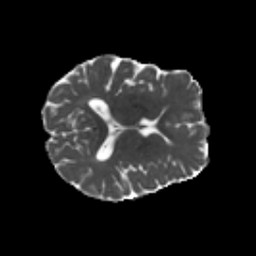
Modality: MD
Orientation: axial
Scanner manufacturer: siemens
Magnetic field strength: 3 T
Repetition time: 4.16 s
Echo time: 0.0806 s